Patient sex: M
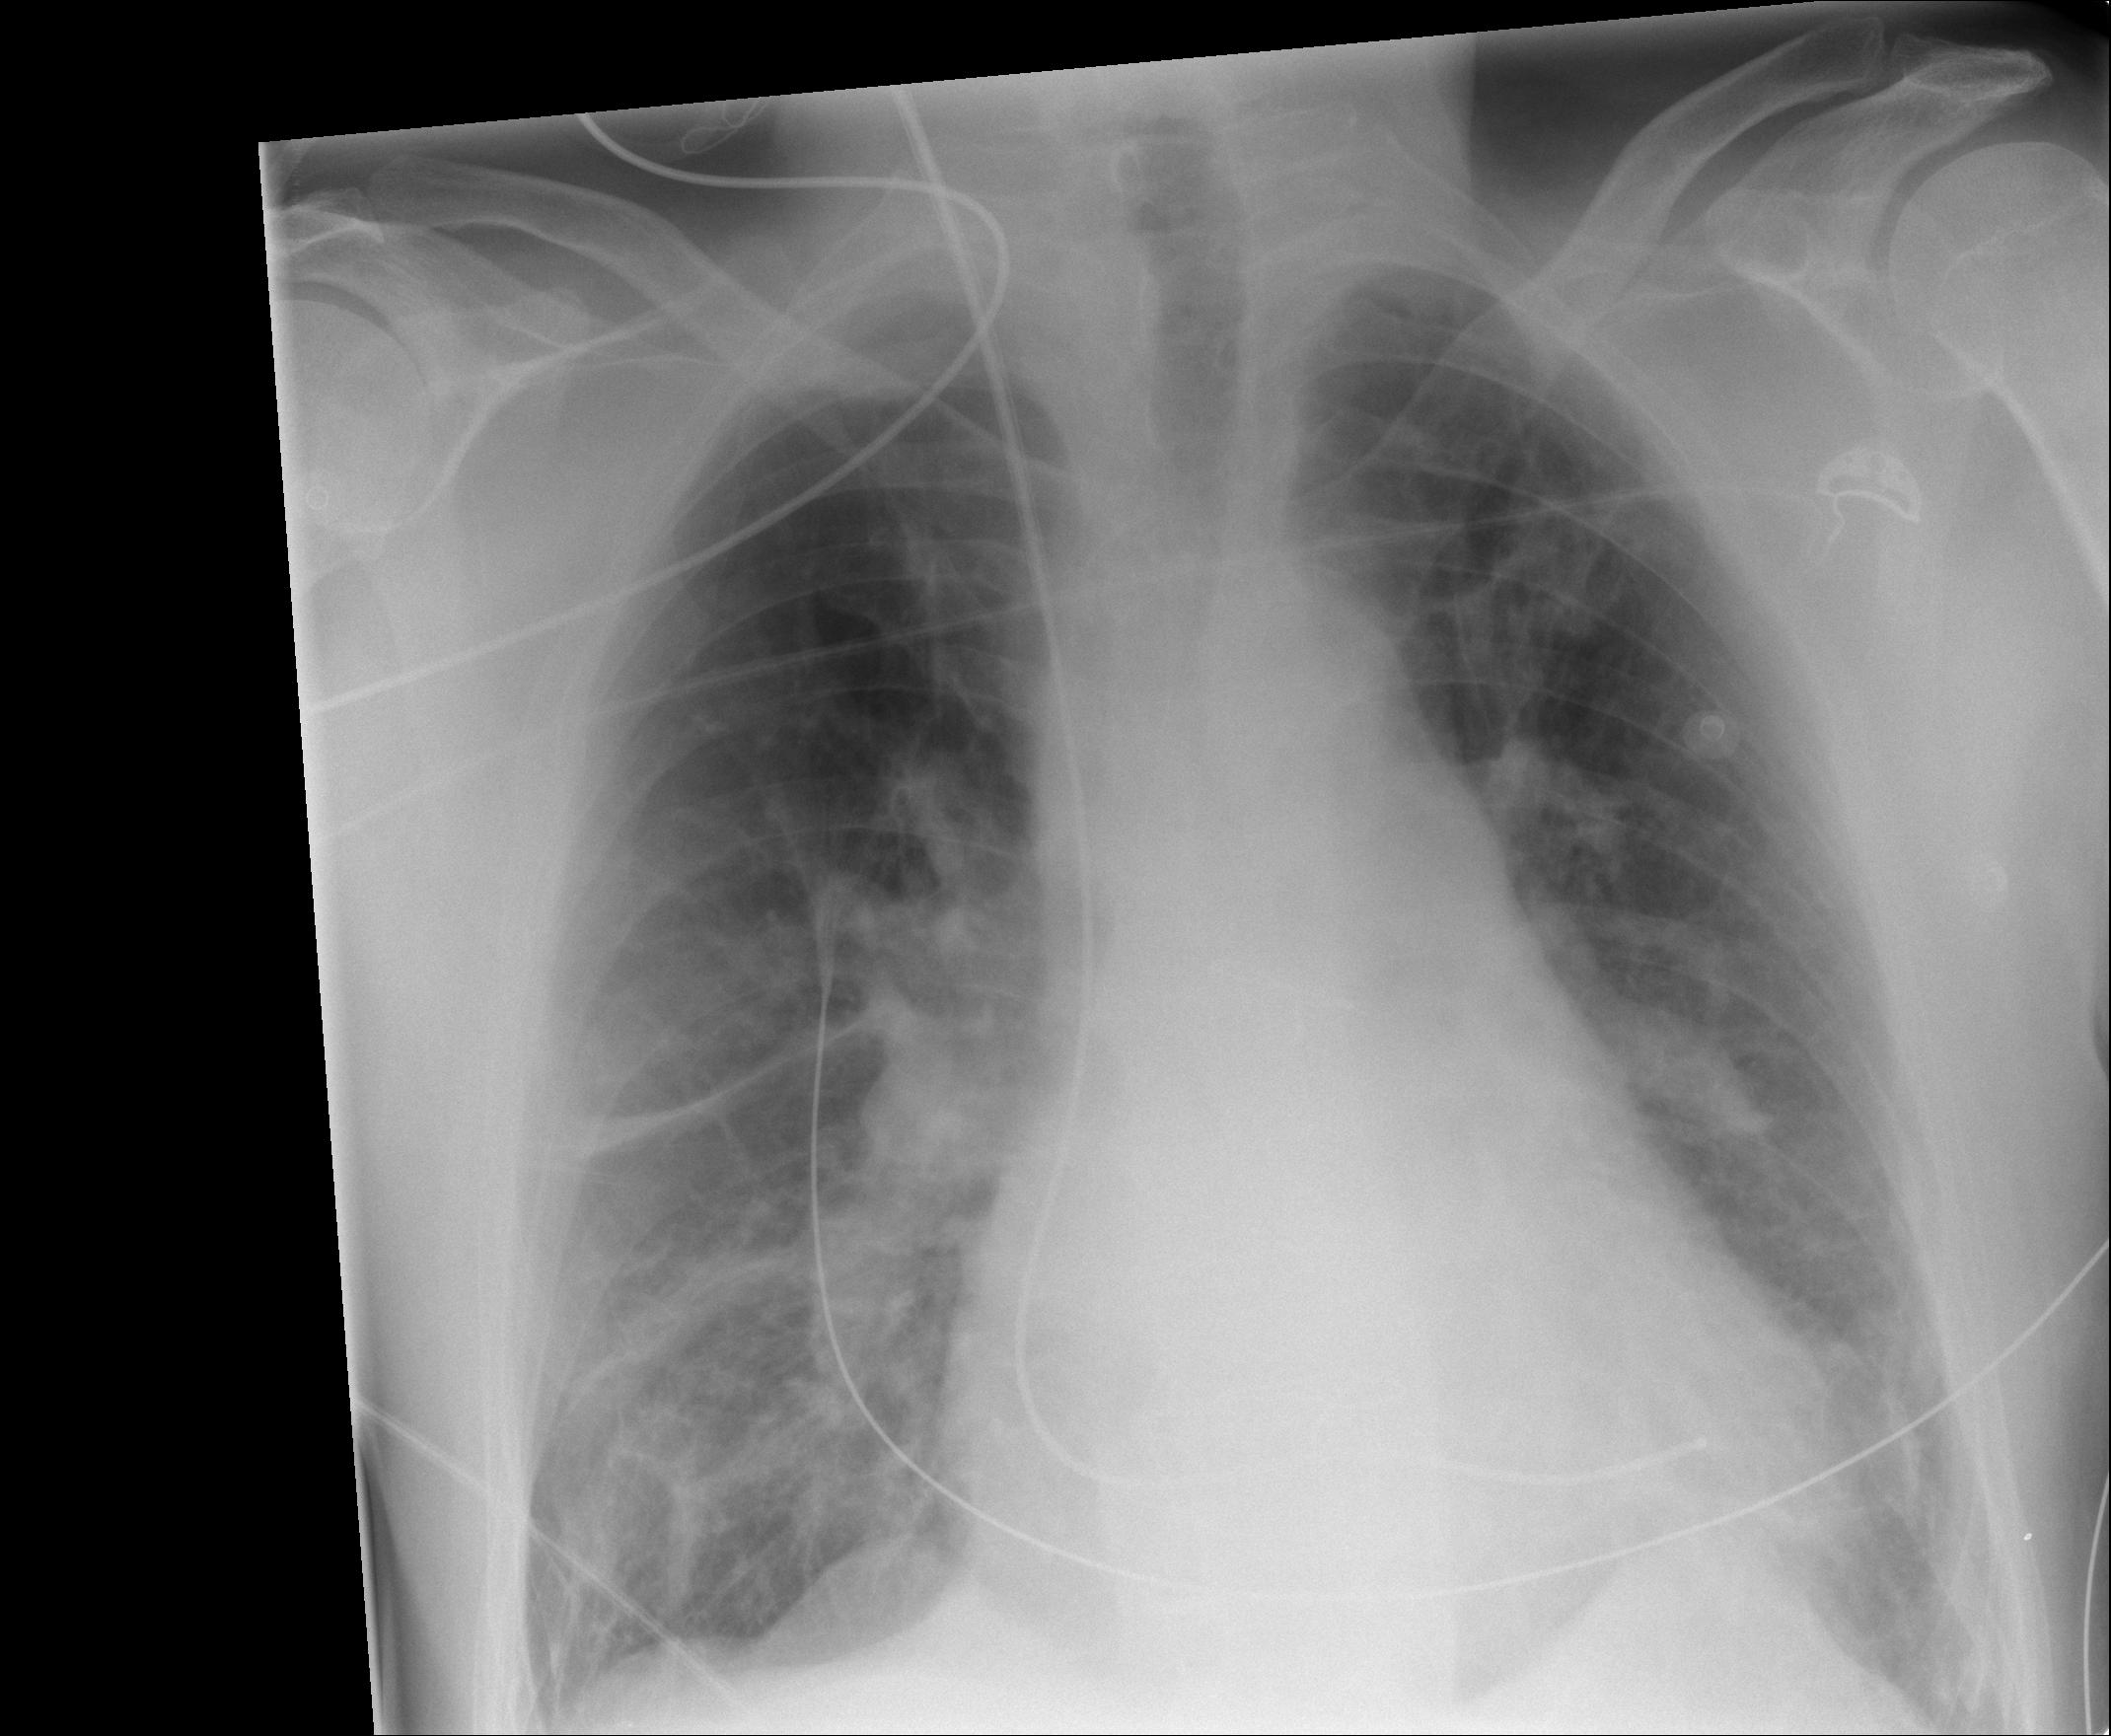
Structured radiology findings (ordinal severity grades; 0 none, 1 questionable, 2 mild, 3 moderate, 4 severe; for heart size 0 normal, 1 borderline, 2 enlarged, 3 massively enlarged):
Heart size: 2
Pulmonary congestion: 2
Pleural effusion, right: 0
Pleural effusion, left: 0
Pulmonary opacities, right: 2
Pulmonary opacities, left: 2
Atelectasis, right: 2
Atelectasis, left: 0